Brain MRI, t1w sequence, axial 2D slice.
Patient: age 33, sex F, weight 95 kg, height 1.95 m
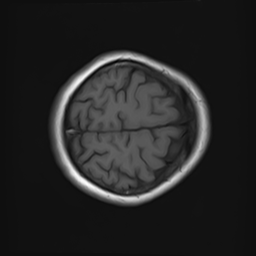